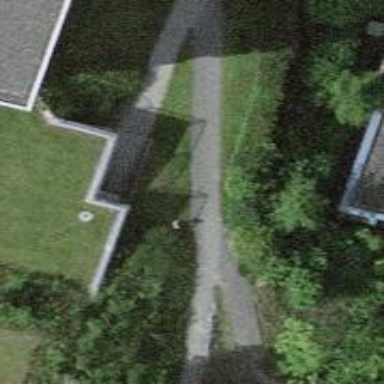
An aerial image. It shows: Path made of paving stones.